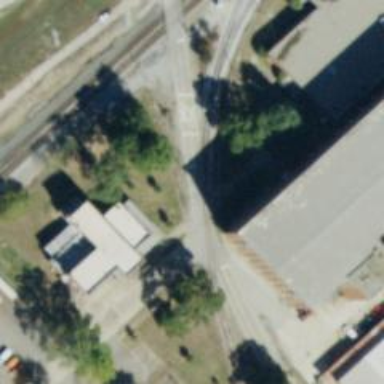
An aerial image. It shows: Railway level crossing.